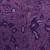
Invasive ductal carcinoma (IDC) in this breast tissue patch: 0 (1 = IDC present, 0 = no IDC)